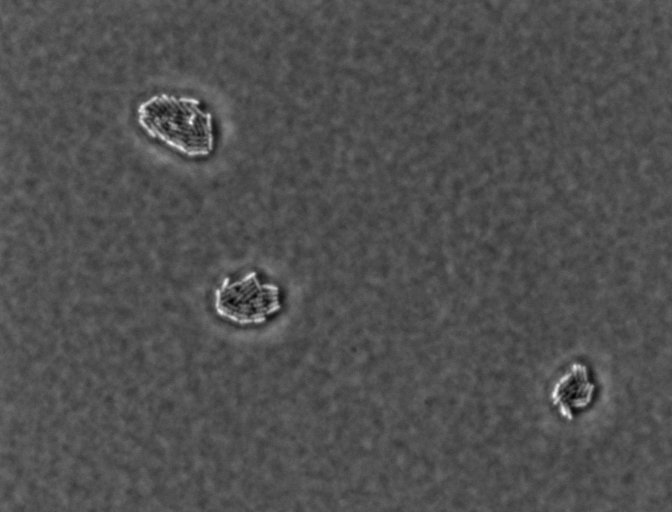
Phase contrast microscopy, 60x objective, 3 h incubation